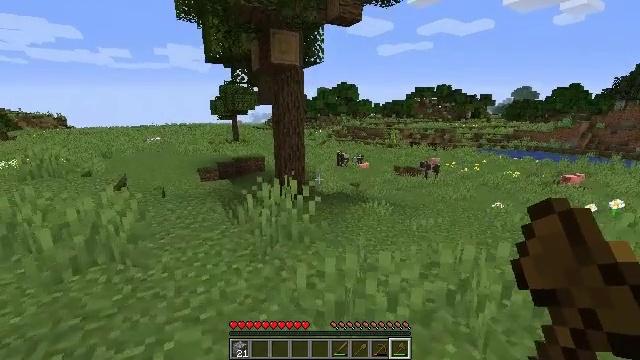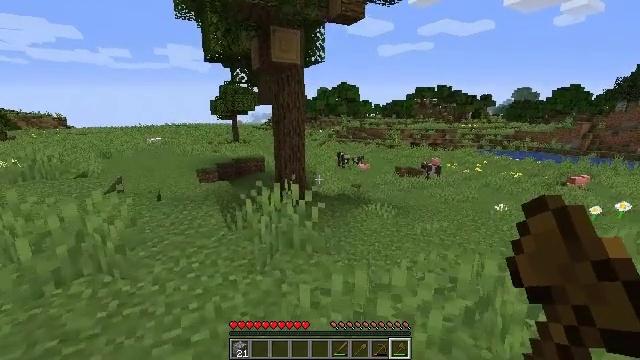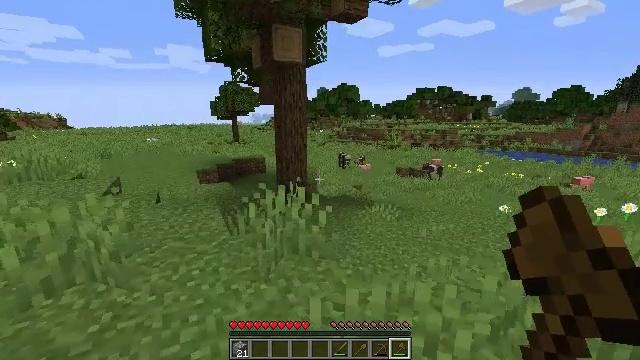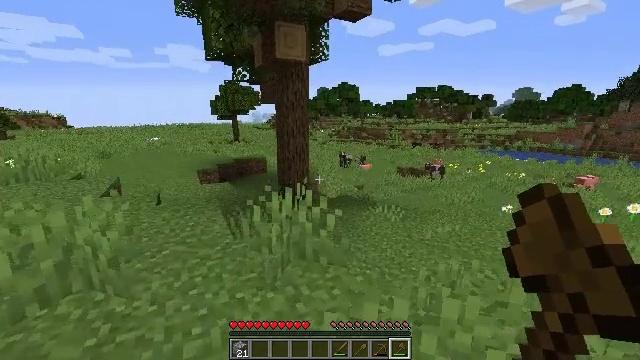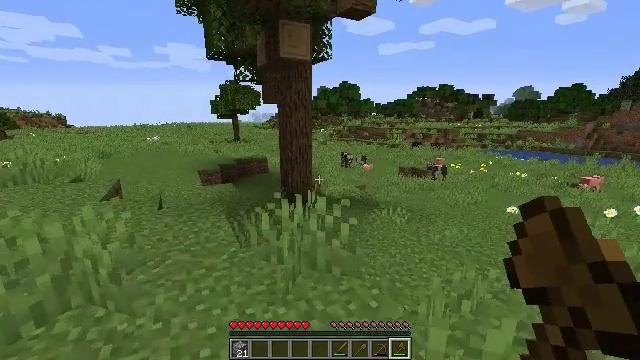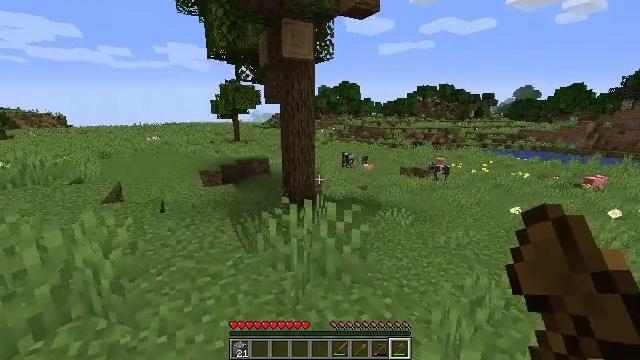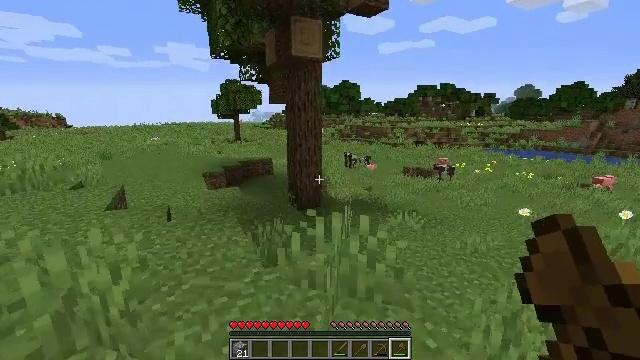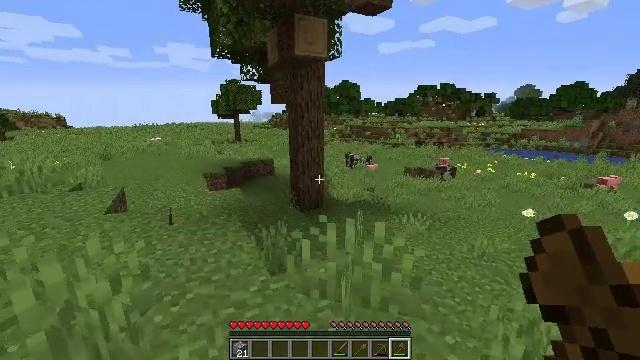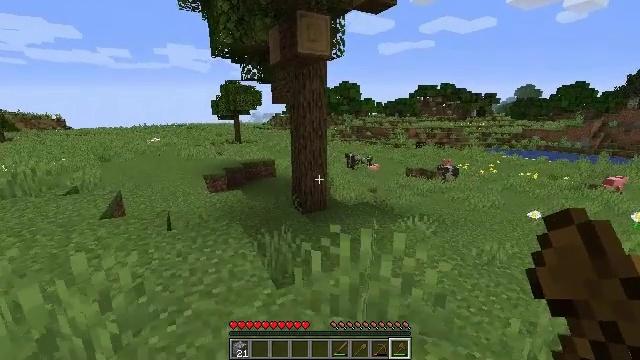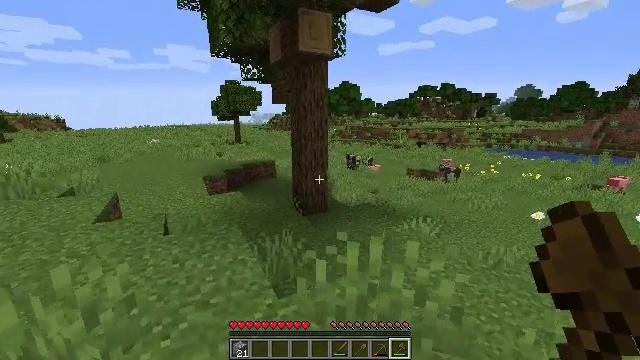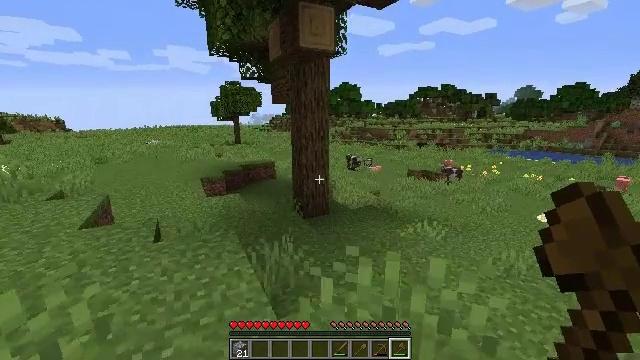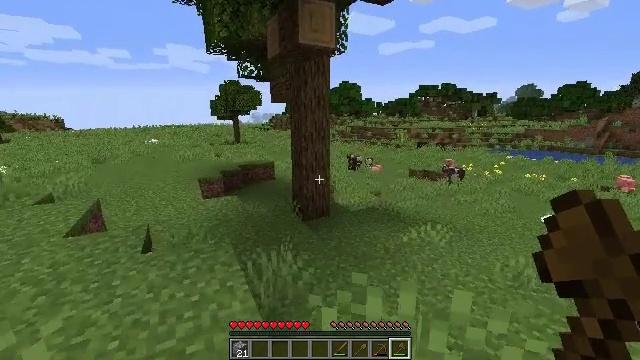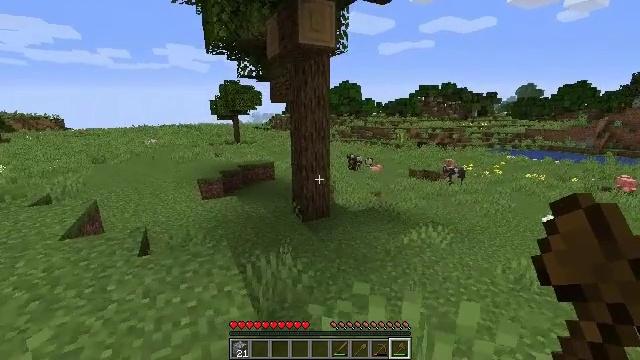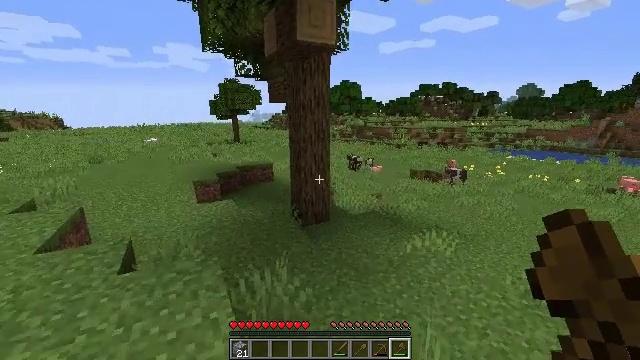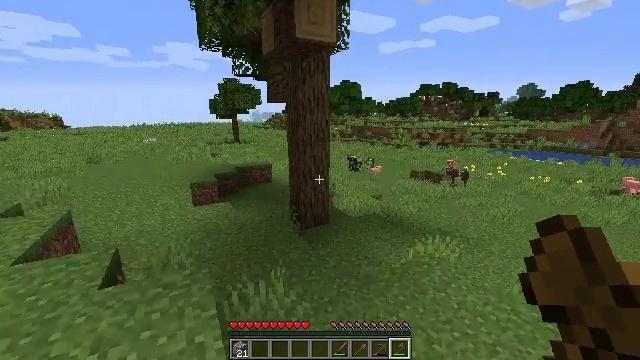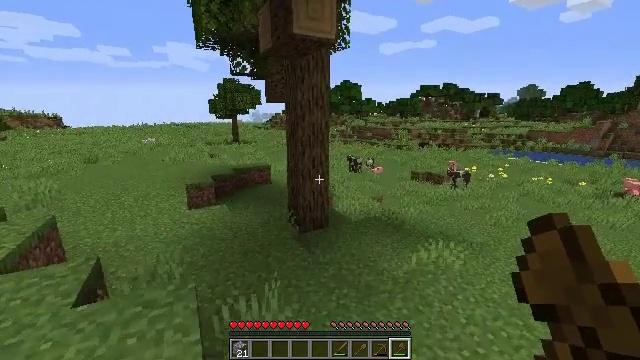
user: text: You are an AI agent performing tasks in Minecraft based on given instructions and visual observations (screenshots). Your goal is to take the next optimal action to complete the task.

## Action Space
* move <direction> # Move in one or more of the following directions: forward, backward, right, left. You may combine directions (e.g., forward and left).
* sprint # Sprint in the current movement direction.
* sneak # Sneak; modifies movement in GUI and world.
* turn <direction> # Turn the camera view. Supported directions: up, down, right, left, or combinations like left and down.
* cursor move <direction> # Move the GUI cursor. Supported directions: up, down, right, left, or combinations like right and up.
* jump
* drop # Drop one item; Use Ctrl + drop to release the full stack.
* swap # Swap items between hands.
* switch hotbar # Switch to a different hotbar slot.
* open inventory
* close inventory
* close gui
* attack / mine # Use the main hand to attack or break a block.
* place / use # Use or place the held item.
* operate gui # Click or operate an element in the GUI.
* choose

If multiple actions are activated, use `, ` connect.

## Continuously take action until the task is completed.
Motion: motion action
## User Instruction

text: Mine the oak log.
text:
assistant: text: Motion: move forward and move left
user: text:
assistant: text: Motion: move forward and move left
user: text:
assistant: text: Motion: move forward and move left
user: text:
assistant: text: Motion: move forward and move left
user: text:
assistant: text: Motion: move forward and move left
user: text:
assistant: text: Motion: move forward and move left
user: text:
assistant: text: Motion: move forward
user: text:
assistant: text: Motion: move forward
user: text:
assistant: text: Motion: move forward
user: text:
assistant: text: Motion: move forward
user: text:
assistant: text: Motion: move forward
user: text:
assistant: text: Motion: move forward
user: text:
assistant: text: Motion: move forward
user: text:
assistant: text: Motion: move forward
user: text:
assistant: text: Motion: move forward
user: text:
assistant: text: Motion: move forward
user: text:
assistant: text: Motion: move forward
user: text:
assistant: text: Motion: move forward
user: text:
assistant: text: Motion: move forward
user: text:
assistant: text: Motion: move forward
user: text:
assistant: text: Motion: move forward, turn right and down
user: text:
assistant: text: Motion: move forward, turn right and down
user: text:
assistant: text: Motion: move forward, turn down
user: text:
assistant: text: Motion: move forward
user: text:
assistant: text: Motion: move forward
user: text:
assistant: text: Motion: move forward
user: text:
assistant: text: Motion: move forward
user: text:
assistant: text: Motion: move forward
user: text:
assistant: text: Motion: move forward, turn left and down
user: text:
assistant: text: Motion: move forward, turn left and down